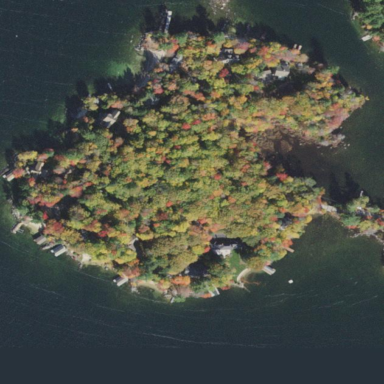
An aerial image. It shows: Islet.